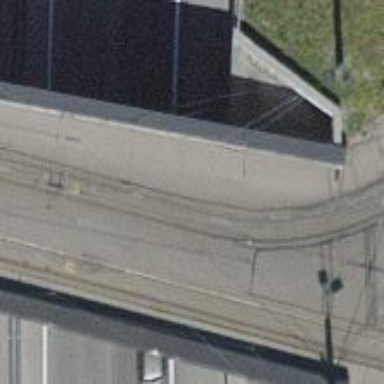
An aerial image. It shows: Bridge for tram railway with contact line. The bridge connects to tram yard with one track.